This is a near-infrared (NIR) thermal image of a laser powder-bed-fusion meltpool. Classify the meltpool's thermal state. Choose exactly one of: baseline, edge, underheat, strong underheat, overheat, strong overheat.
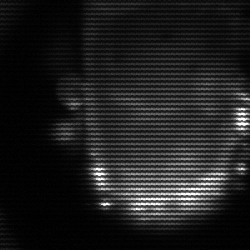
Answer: baseline